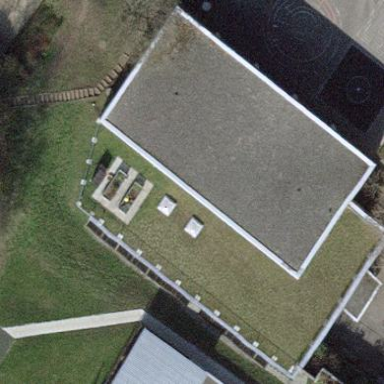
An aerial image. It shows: School building.